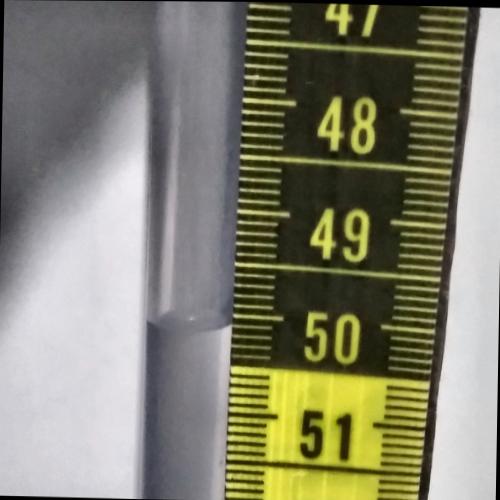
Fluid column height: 50.1 cm